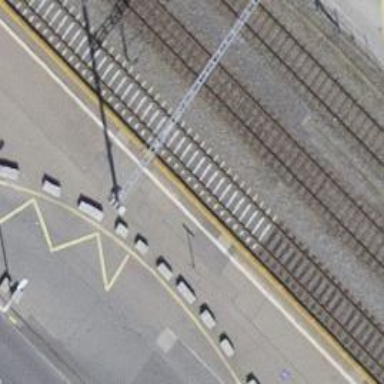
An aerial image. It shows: Stop position for public transport at railway stop.